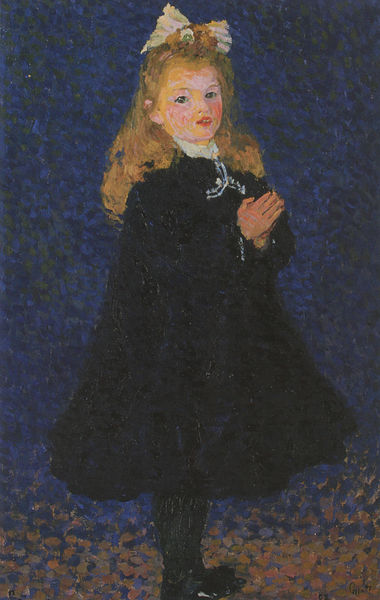
Titel: Biancaneve (Ottilia)
Künstler: Giovanni Giacometti
Institution: Privatbesitz
Schlagwörter: blau, weiß, impressionismus, mädchen, braun, frisur, haar, hintergrund, kleid, mund, nase, ohr, orange, renoir, schwarz, blick, rot, rock, schleife, blond, augen, gesicht, kragen, stehen, bildnis, hände, portrait, porträt, auge, haare, mantel, kind, lippen, locke, locken, rosa, schulter, beine, wangen, schuhe, gefaltet, zopf, punkte, stiefel, beten, gebet, flecken, impresionismus, lackschuhe, haarschleife, betend, graz, gefalten